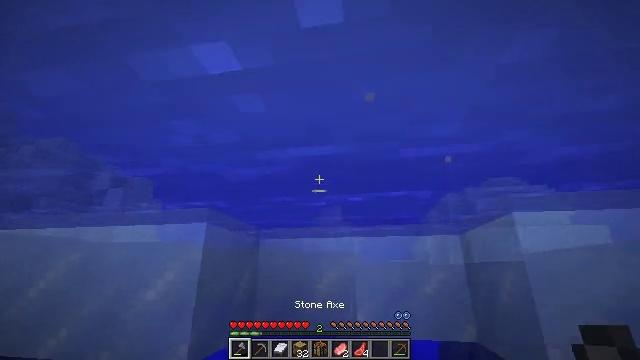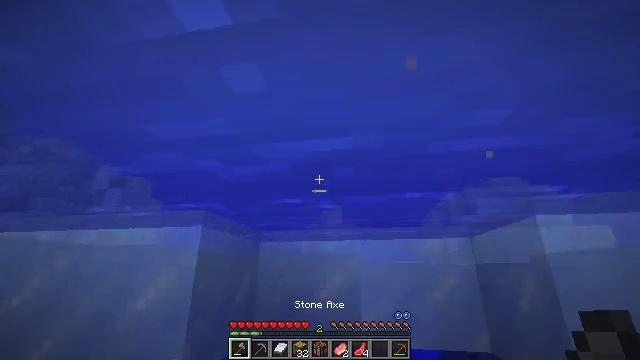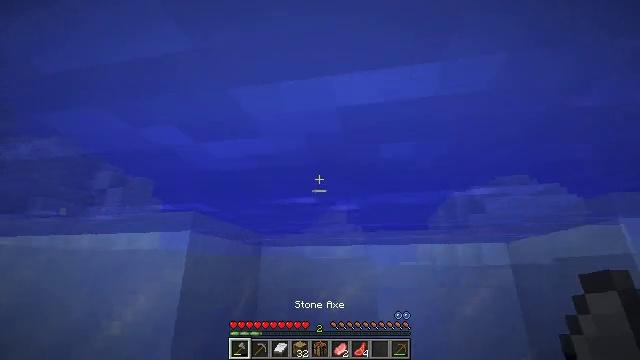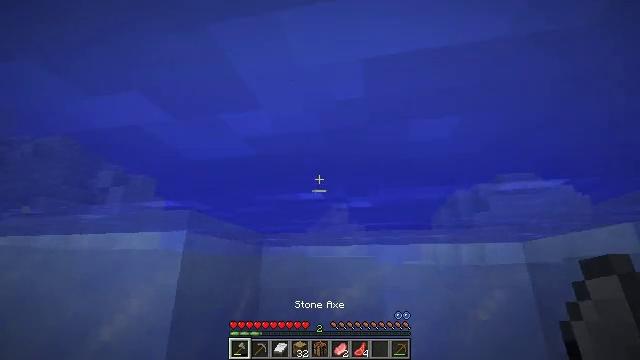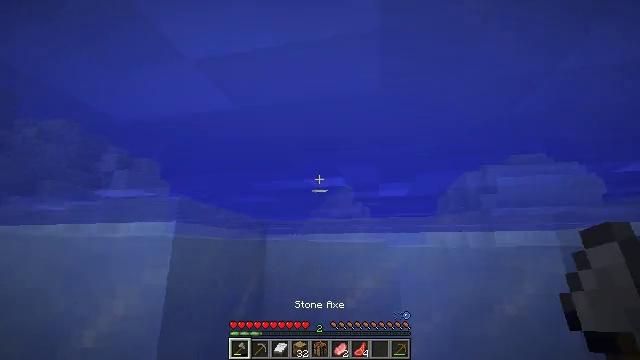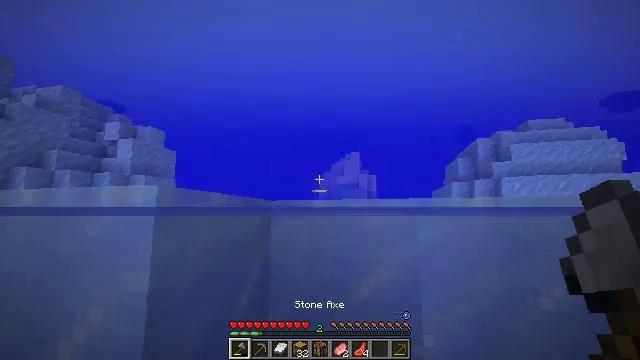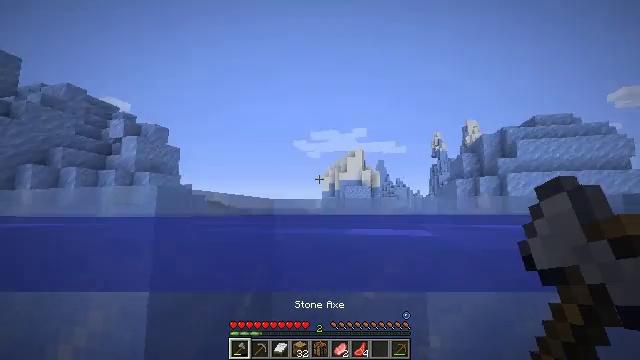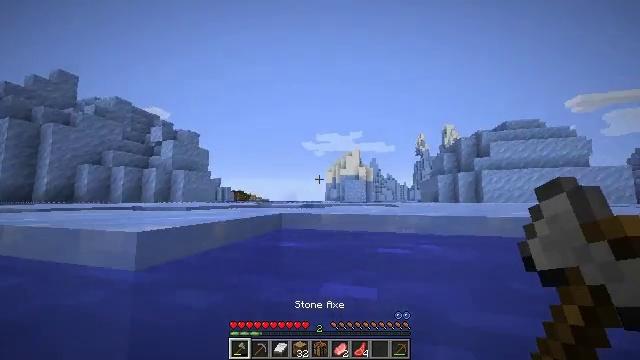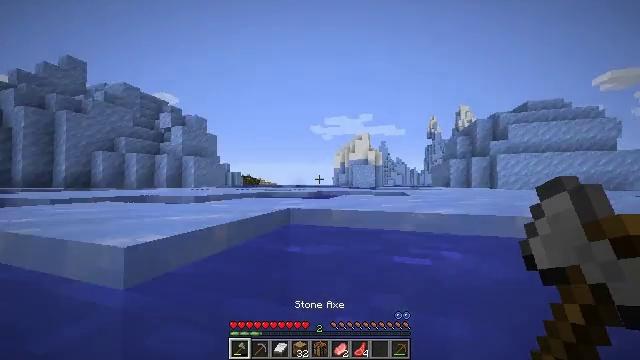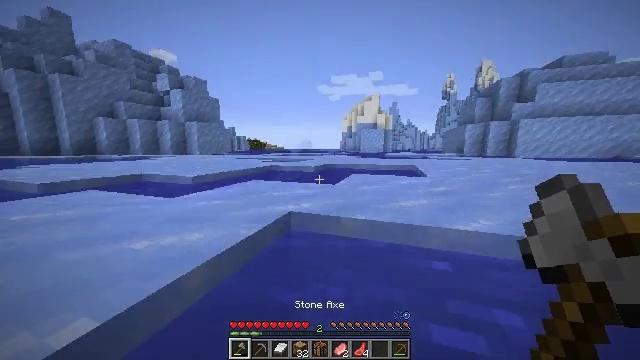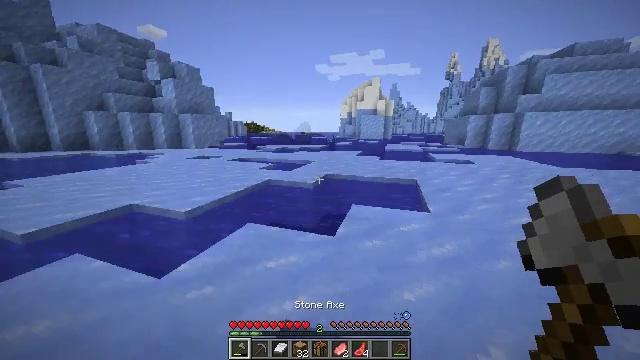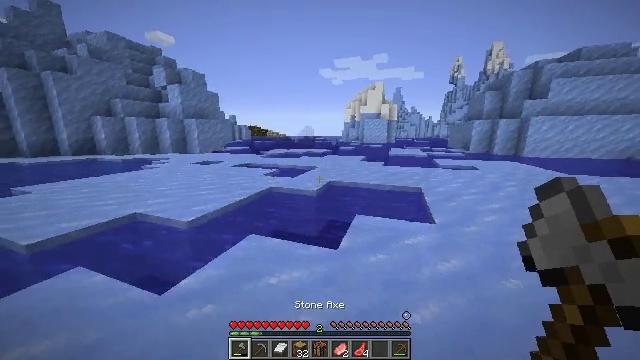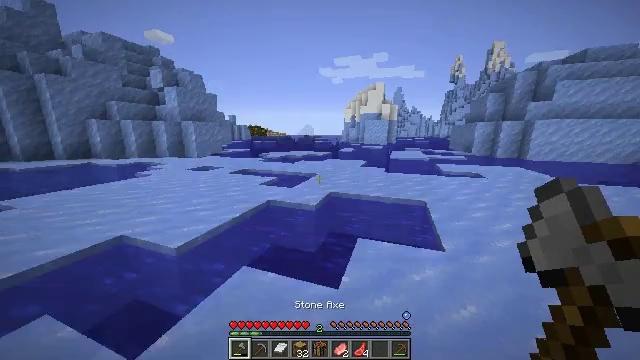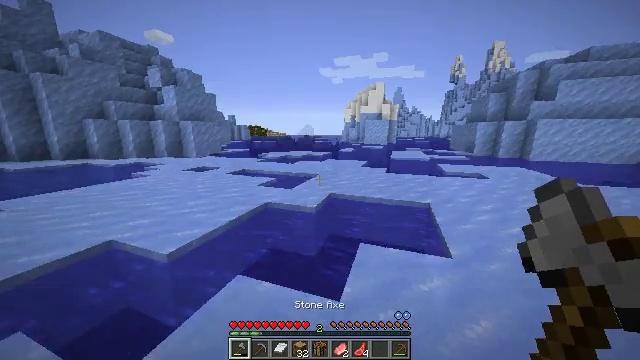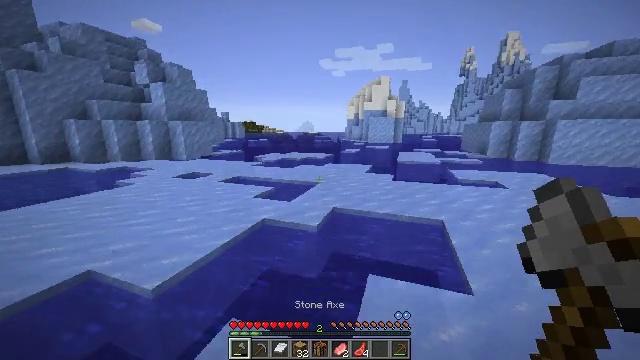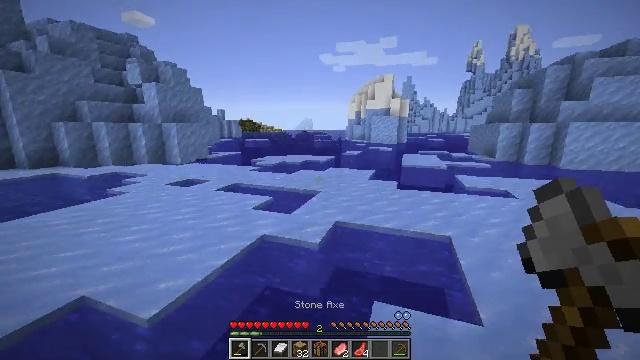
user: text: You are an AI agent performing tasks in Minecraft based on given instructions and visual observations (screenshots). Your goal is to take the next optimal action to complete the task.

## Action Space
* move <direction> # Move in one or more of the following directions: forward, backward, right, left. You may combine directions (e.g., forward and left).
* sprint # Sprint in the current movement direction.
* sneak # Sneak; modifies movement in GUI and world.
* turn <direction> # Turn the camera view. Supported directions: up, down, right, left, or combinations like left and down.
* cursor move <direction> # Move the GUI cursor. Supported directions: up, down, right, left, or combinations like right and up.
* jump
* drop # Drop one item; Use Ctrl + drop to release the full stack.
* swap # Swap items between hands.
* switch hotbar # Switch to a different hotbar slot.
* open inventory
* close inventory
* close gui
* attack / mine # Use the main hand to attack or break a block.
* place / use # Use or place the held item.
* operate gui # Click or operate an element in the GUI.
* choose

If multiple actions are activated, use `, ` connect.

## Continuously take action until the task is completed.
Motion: motion action
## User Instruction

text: Break packed ice to add to inventory.
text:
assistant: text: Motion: move forward
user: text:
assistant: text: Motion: move forward
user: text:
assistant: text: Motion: move forward
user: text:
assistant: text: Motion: move forward, turn left and down, jump
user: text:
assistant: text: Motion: move forward, turn left and down, jump
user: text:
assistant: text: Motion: move forward, jump
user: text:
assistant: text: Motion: move forward, turn left and down, jump
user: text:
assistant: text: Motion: move forward, turn left and down, jump
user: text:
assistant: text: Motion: move forward, turn left and down, jump
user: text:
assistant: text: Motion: move forward, turn down, jump
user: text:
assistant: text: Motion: move forward, jump
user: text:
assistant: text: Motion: move forward, jump
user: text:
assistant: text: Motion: move forward, jump
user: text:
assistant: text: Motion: move forward, jump
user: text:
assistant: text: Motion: move forward, jump
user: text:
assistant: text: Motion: move forward, jump
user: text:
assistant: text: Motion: move forward, jump
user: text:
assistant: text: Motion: move forward, turn right and down, jump
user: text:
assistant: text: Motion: move forward, turn right and down, jump
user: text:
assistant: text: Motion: move forward, turn right and down, jump
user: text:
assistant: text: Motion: move forward and move right, turn right
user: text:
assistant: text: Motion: move right, turn left
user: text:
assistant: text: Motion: move right, turn left
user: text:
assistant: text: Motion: move right, turn left
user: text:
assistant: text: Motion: move right
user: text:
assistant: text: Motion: move right
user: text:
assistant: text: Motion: move forward and move right
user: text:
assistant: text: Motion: move forward and move right
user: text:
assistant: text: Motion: move forward and move right
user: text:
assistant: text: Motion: move right